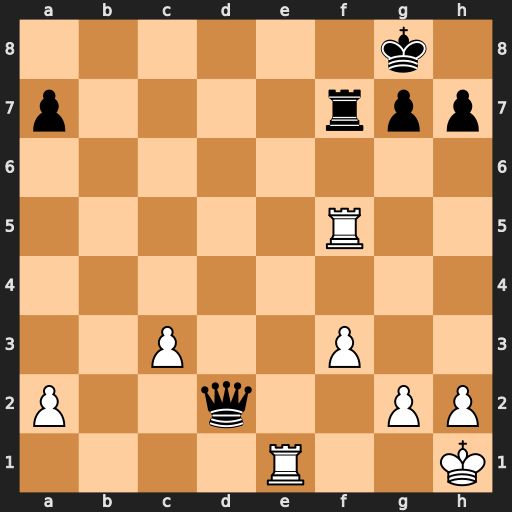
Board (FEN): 6k1/p4rpp/8/5R2/8/2P2P2/P2q2PP/4R2K
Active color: w
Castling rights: -
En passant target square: -
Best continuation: Re8+ Rf8 Rfxf8#